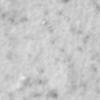
Label: no_change